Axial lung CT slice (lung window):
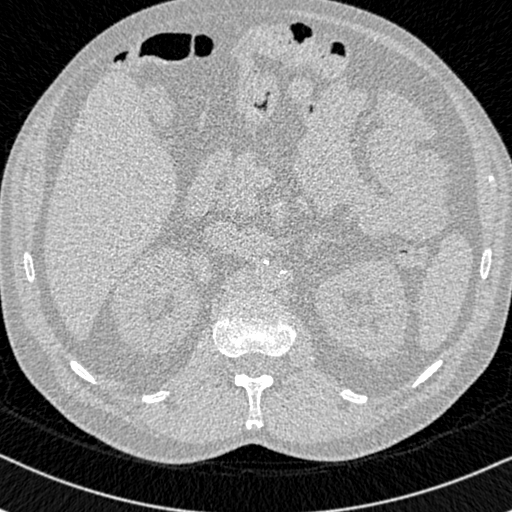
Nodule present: no